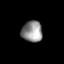
Tissue: lung
Cell type: Epithelial cells
Senescence score: 0.2178
Nuclear area (px): 429
Mean DAPI intensity: 142.739